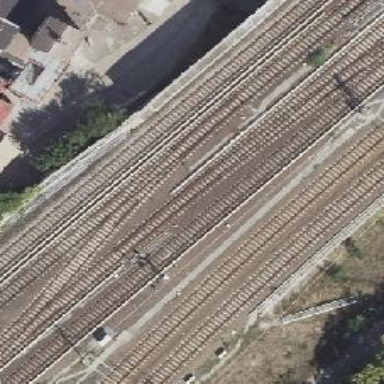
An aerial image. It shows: Railway signal.